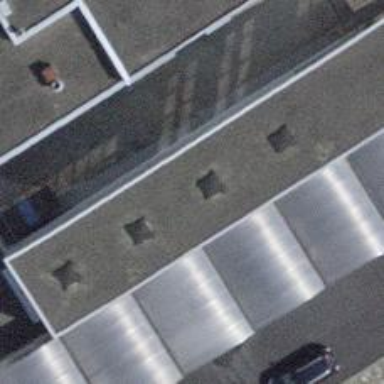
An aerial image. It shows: Car wash facility.